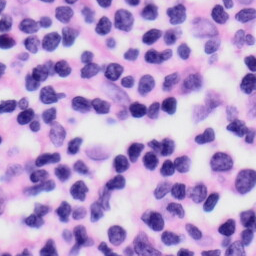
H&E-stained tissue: Skin